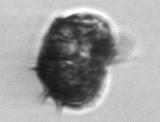
Label: Amylax